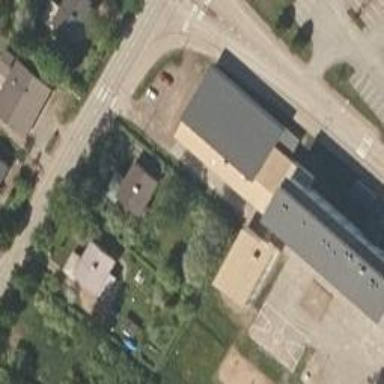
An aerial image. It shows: School building.